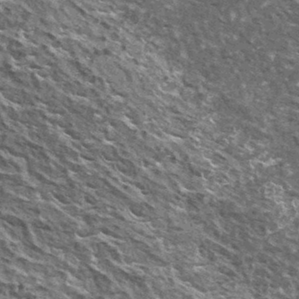
Label: frost